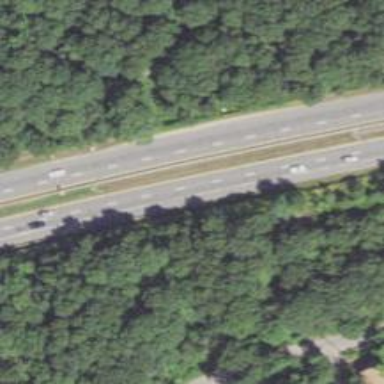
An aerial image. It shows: Trunk highway.